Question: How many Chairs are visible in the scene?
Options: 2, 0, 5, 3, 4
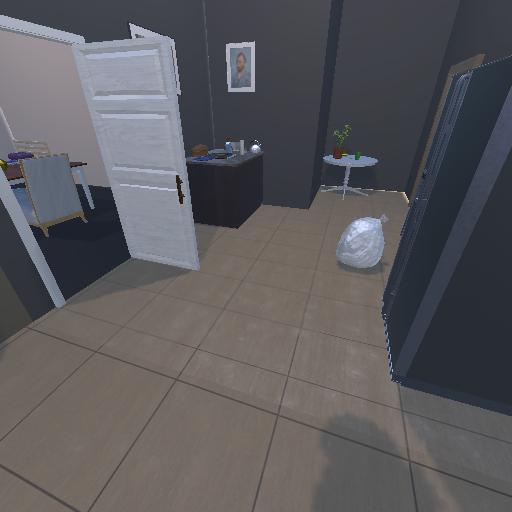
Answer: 2